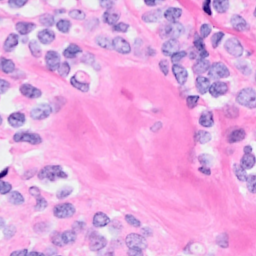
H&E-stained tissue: Breast